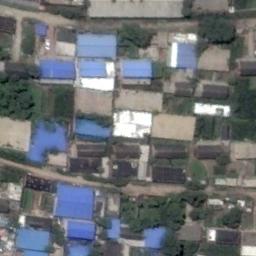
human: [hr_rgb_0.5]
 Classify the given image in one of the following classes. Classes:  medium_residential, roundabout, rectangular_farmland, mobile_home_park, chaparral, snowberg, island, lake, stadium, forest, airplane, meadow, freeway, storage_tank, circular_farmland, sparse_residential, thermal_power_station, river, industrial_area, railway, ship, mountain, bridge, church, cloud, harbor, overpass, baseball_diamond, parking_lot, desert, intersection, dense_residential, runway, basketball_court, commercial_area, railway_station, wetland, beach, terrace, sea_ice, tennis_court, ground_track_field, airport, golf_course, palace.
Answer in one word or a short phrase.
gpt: industrial_area